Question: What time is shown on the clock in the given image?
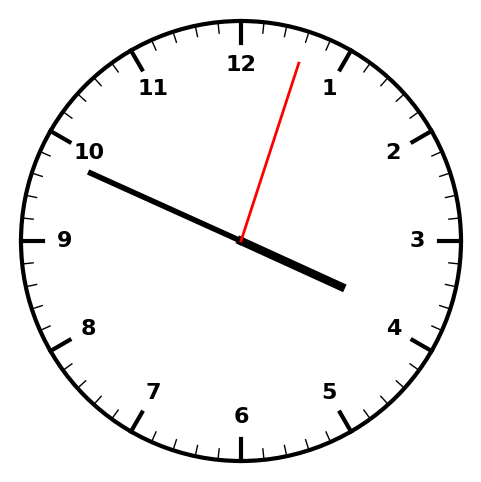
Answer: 03:49:03